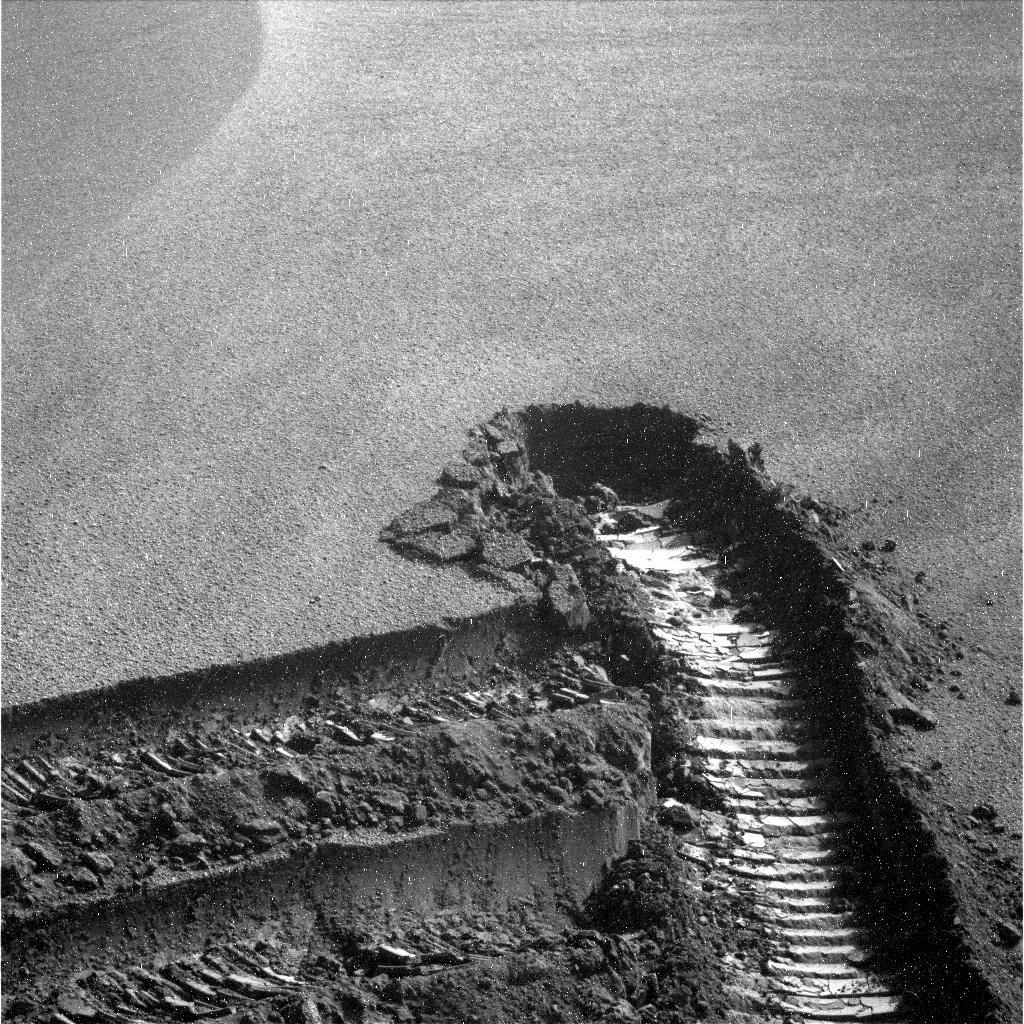
Terrain classes present: Gravel / Sand / Soil, Track